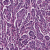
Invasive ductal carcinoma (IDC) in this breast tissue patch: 1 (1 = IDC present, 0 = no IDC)